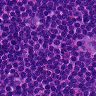
Metastatic tissue present: no